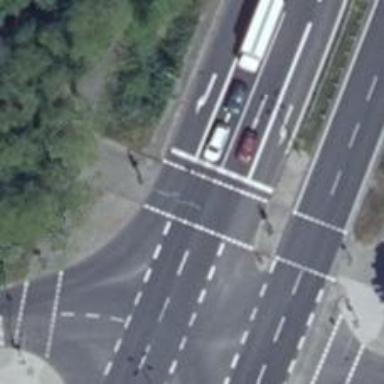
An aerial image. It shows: Road with traffic signals at the crossing.